Question: I am working on training the output of the wavelet transform of a signal using a neural network in MATLAB. So I decided to use '3' layer 'db4' wave filter for its wavelet transform. I have used an array of '240' elements and after wavelet transform, I get an array 'l'
'''
l = [36;36;65;123;240]
'''
Now, since I have to train my neural network, I have to resample the wavelet transforms of length '36, 36, 65, 123' to an array of 240 elements.
So what I did was, I did wavelet transform of the signal. I resampled each wavelet transform to '240' points, and then resampled the wavelet to '36, 36, 65, 123' points respectively. I got an error of '20.2668'. What can be done to reduce error?
I used the following command to resample using MATLAB:
'''
[c1, l] = wavedec(signal, 3, 'db4');
c1a = c1(1:l(1));
c1a = resample(c1a, length(signal), length(c1a));
c1b = c1(1+l(1):l(1)+l(2));
c1b = resample(c1b, length(signal), length(c1b));
c1c = c1(1+l(1)+l(2):l(1)+l(2)+l(3));
c1c = resample(c1c, length(signal), length(c1c));
c1d = c1(1+l(1)+l(2)+l(3):l(1)+l(2)+l(3)+l(4));
c1d = resample(c1d, length(signal), length(c1d));
c2a = resample(c1a, l(1), length(c1a));
c2b = resample(c1b, l(2), length(c1b));
c2c = resample(c1c, l(3), length(c1c));
c2d = resample(c1d, l(4), length(c1d));
X = waverec([c2a; c2b; c2c; c2d], l, 'db4');
err = norm(X-signal)
'''
Now, the error err is reported as
'''
err = 20.26688
'''
What can I do to reduce this error?
Please help :)
The data plot for wavelet transform after both resampling and original is:
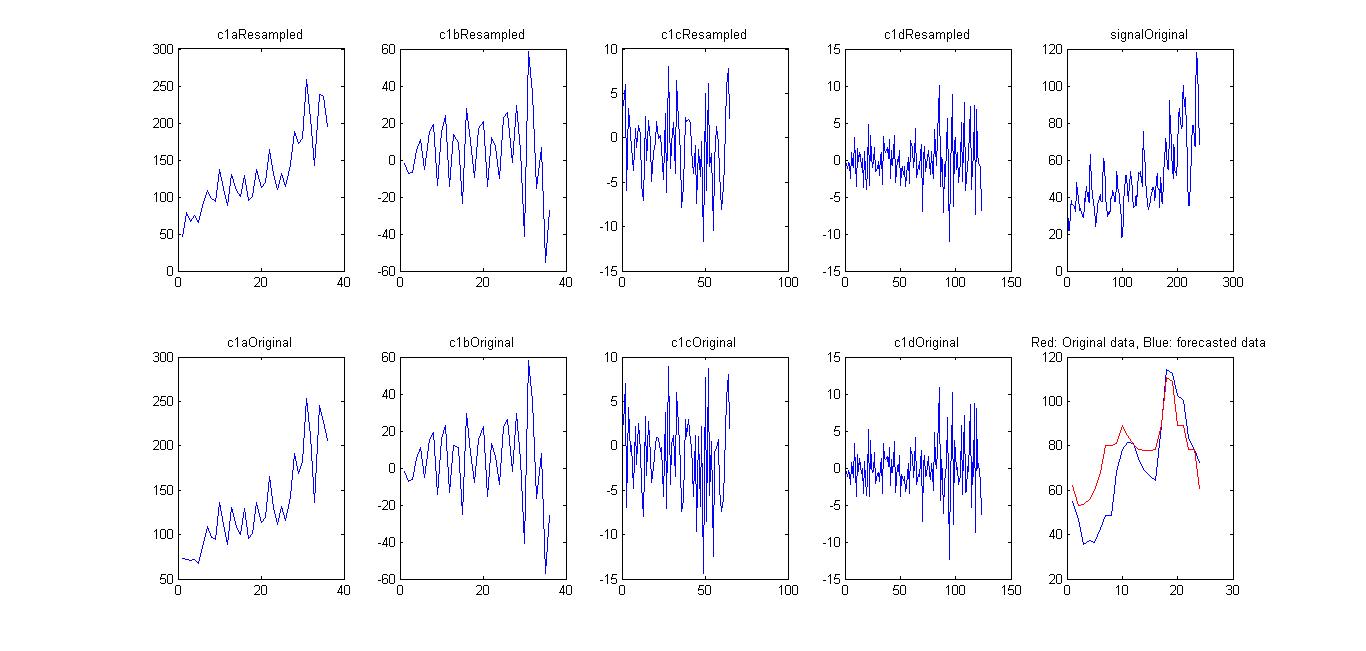
Answer: If you want to resample all wavelet coefficients to your signal length, '240', and then use them as features for a classification, as far as I know, that is wrong because wavelet coefficients are like frequency components and you can't assign them to time domain samples.
What I suggest is to reconstruct your signal with different combinations of wavelet coefficients, so you would have a signal in time domain, then you could use it as feature.
I provided an example,
'''
X = sin(rand(1,240)).*sin(5*linspace(0,2*pi,240));
subplot(5,1,1)
plot (X); title ('Original Signal');
[C, L] = wavedec(X, 3, 'db4');
C1 = C; C2 = C; C3 = C; C4 = C;
C1(L(1)+1:end) = 0;
X1 = waverec(C1, L, 'db4');
subplot(5,1,2)
plot(X1);title ('A3');
C2(1:L(1)) = 0;
C2(L(1)+L(2)+1:end) = 0;
X2 = waverec(C2, L, 'db4');
subplot(5,1,3)
plot(X2); title ('D3');
C3(1:L(1)+L(2)) = 0;
C3(L(1)+L(2)+L(3)+1:end) = 0;
X3 = waverec(C3, L, 'db4');
subplot(5,1,4)
plot(X3); title ('D2');
C4(1:L(1)+L(2)+L(3)) = 0;
C4(L(1)+L(2)+L(3)+L(4)+1:end) = 0;
X4 = waverec(C4, L, 'db4');
subplot(5,1,5)
plot(X4); title ('D1');
'''
Gives '4' signals all with length '240'